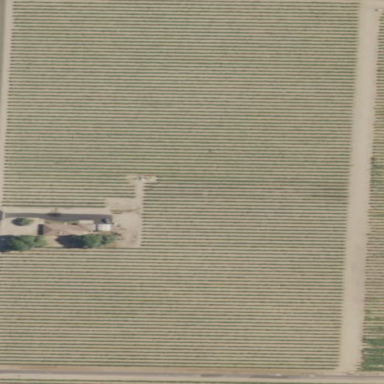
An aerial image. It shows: Vineyard.